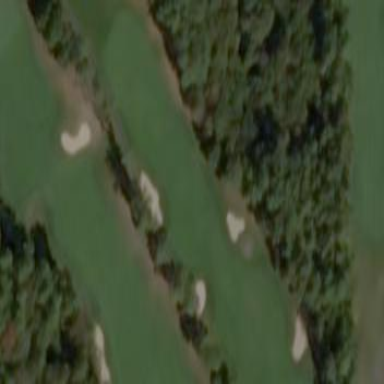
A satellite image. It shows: Grassy area designated as golf fairway.